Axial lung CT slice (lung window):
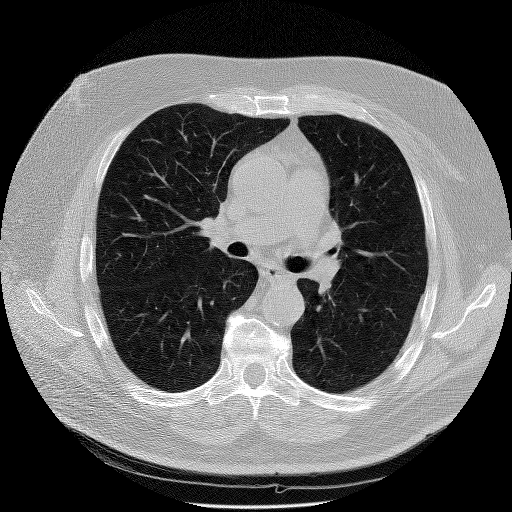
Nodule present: no